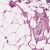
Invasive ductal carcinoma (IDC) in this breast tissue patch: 0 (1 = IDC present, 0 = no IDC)